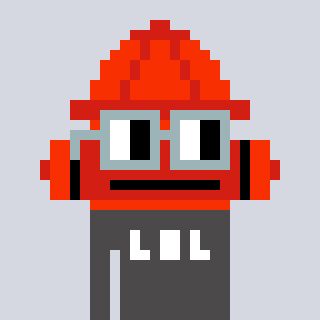
a pixel art character with square dark gray glasses, a fire hydrant-shaped head and a grayscale-colored body on a cool background